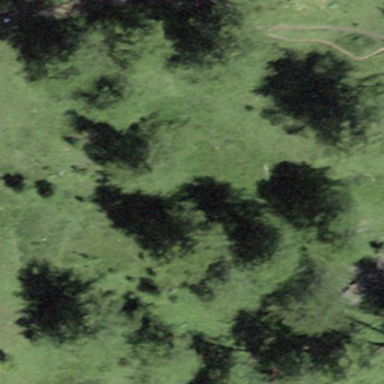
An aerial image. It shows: Forest area.